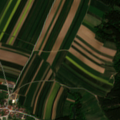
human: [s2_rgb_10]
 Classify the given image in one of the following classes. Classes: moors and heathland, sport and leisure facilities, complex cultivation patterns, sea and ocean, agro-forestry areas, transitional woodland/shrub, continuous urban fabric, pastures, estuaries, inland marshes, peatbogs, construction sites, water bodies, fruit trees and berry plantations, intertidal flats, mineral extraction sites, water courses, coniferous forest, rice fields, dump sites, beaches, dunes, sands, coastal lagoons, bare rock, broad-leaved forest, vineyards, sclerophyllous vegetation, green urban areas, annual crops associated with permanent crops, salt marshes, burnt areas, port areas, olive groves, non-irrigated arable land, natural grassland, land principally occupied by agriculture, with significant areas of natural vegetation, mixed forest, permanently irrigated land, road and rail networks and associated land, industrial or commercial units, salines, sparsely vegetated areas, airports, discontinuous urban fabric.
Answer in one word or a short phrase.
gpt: discontinuous urban fabric, non-irrigated arable land, coniferous forest